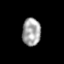
Tissue: prostate
Cell type: T cells
Senescence score: 0.7445
Nuclear area (px): 505
Mean DAPI intensity: 163.388